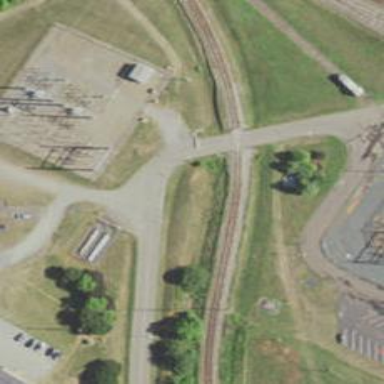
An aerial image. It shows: Substation surrounded by fence.